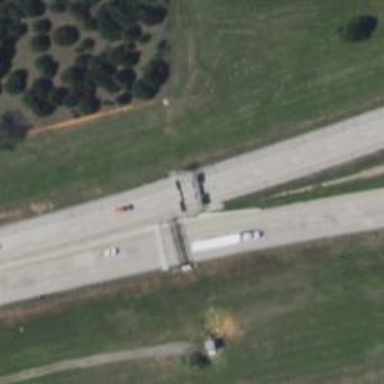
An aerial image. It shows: Toll gantry on the road.